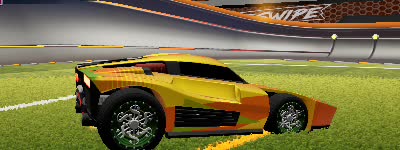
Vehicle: breakout